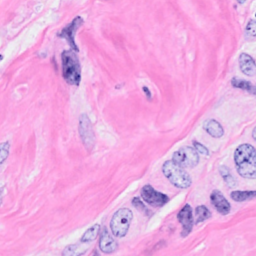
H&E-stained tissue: Breast